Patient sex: M
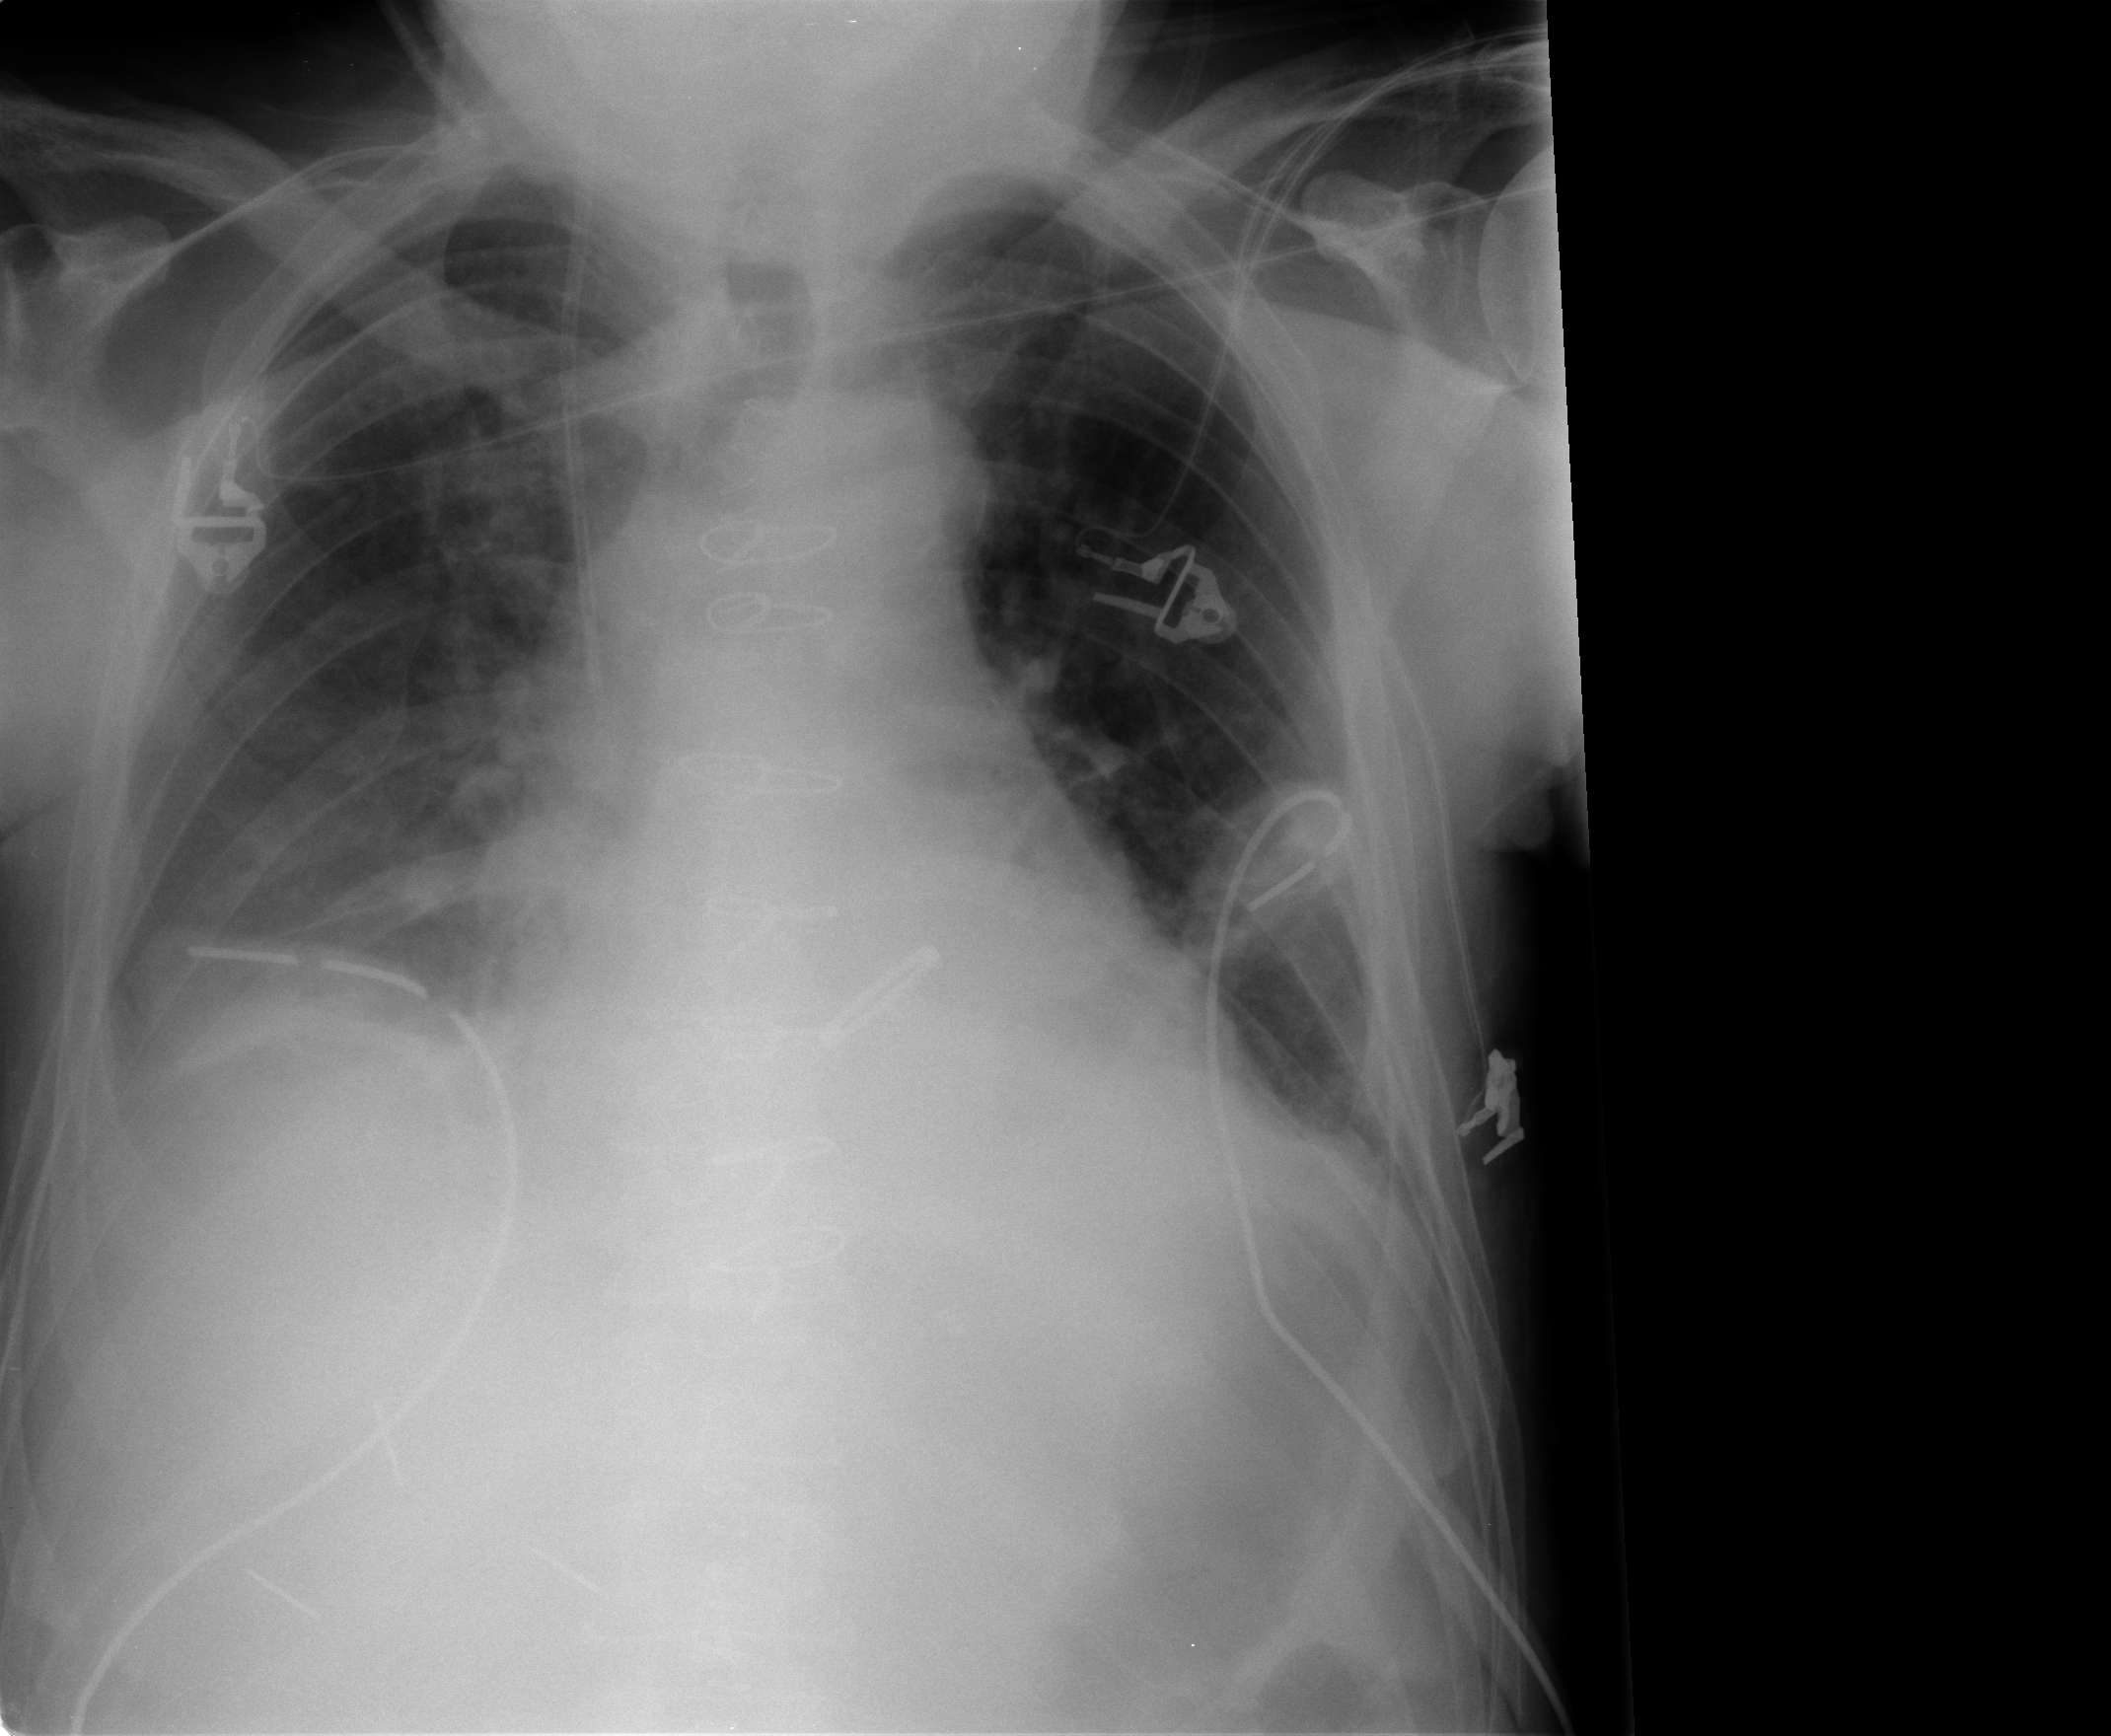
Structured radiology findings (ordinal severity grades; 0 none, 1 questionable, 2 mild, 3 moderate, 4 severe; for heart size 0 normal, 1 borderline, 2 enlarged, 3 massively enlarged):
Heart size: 2
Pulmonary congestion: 2
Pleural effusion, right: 1
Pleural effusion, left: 1
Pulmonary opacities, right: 1
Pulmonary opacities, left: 0
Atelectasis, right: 2
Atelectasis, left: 2